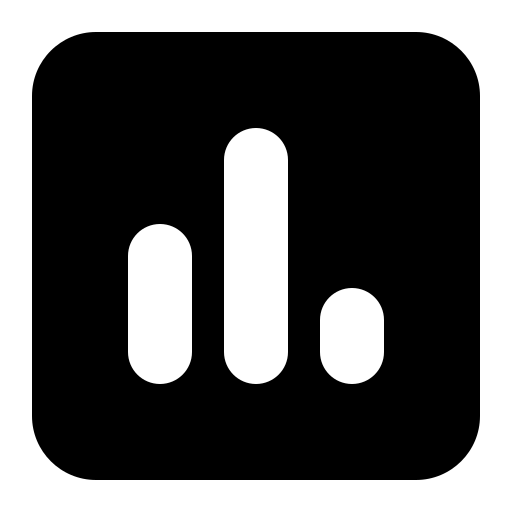
Tags: icon, FontAwesome, fa-icon, solid, square, poll, vertical